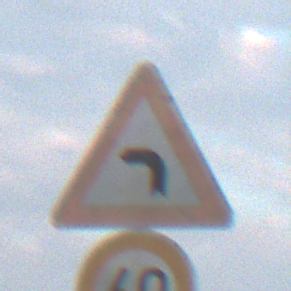
Verkehrszeichen: KurveLinks
Zusatzzeichen unten: Geschwindigkeit60
Umgebung: Outdoor, Nature
Tageszeit: SunriseSunset
Wetter: PartlyCloudy
Licht: Natural
Jahreszeit: NotSpecified
Kontrast: LowContrast